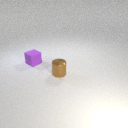
small brown metal cylinder in front of small purple rubber cube